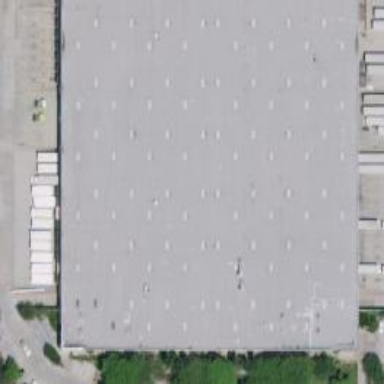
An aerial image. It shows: Industrial building.